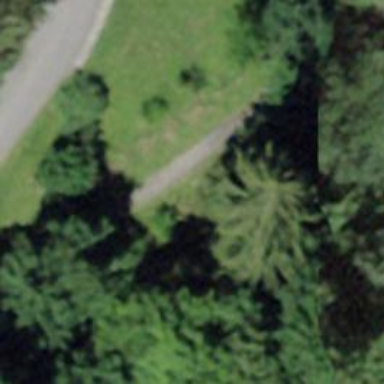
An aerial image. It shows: Unpaved path.